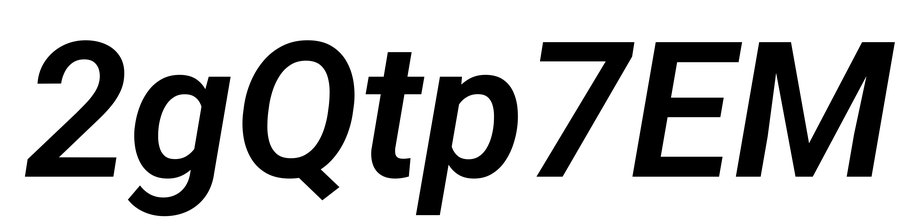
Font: Roboto-Italic_SemiBold_Italic